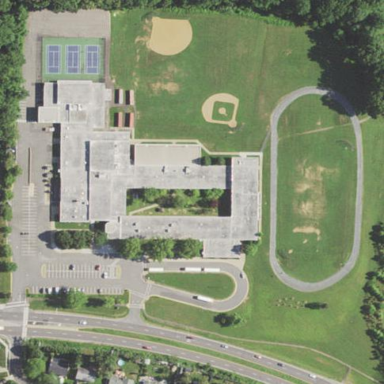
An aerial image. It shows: School.